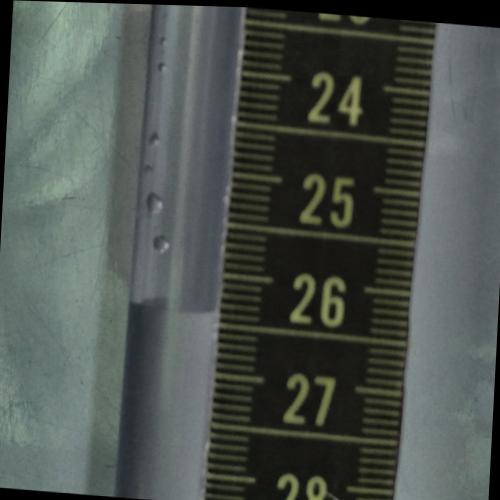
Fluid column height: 26.4 cm